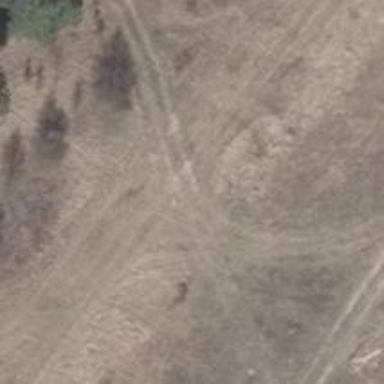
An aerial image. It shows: Grass track with grade5 track type.